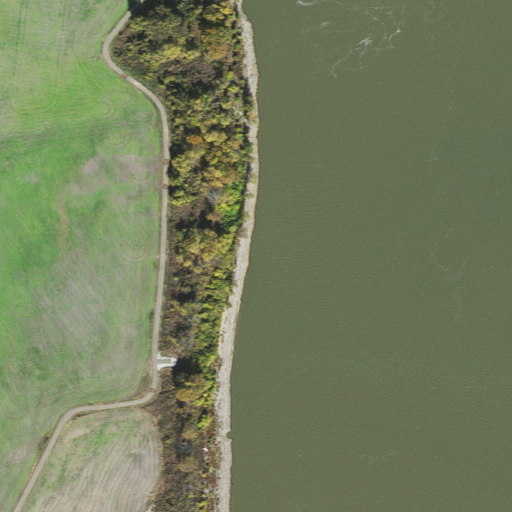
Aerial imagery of levee in Arkansas named Hopefield Revetment containing open water and cultivated crops